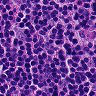
Metastatic tissue present: no